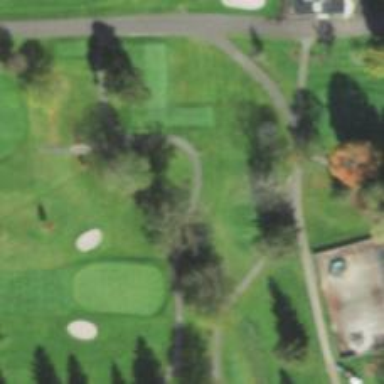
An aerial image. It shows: Path designated for golf carts.